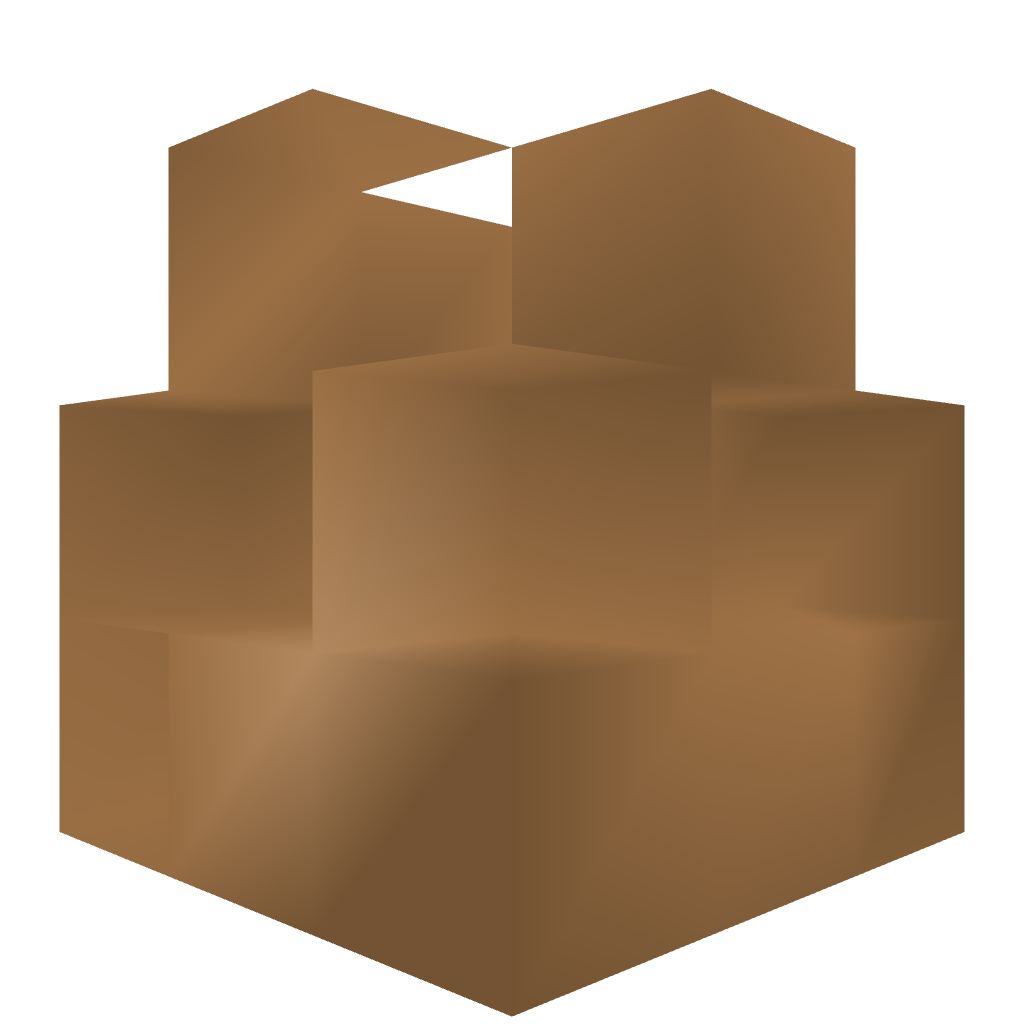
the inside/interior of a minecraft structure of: Nether Reactor Light Piece